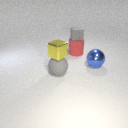
large gray rubber sphere below small yellow metal cube